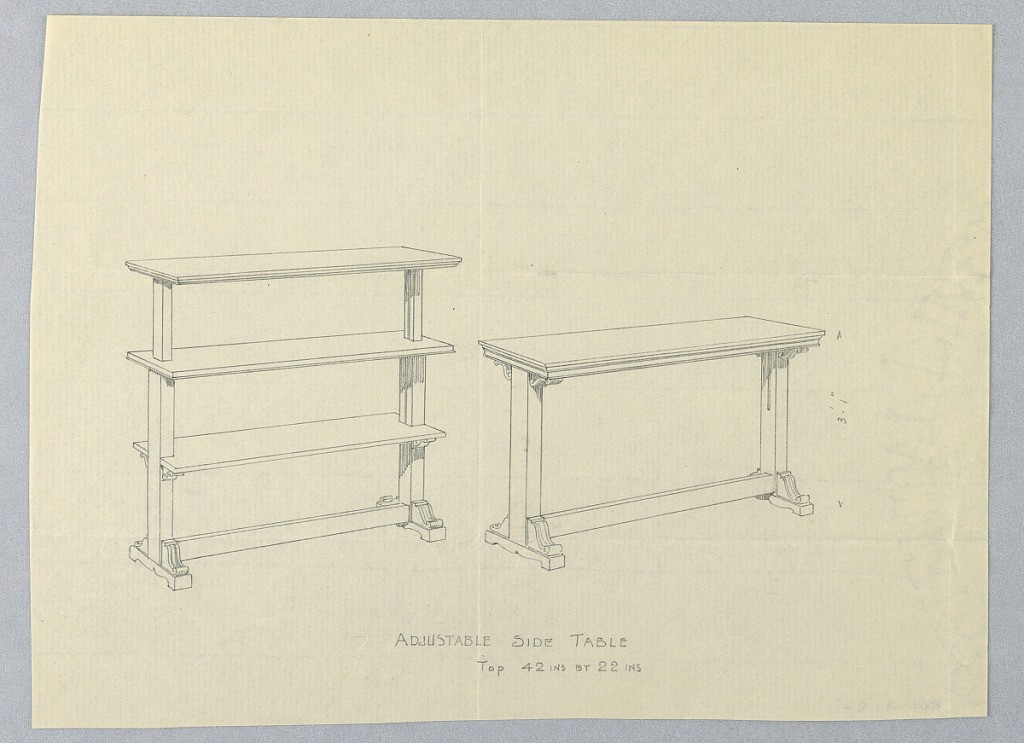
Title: Design for Adjustable Side Serving Table
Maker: A.N. Davenport Co.
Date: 1900–05
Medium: Graphite on thin cream paper
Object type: Drawing
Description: Two models of same design: at right, basic model with molded rectangular top, raised on 2 straight tapering supports on splayed bracket feet joined by single horizontal stretcher, scroll-like elements on tops of supports and above feet; at left, same model with 2 additional shelves, straight supports, and no scroll-like decoration